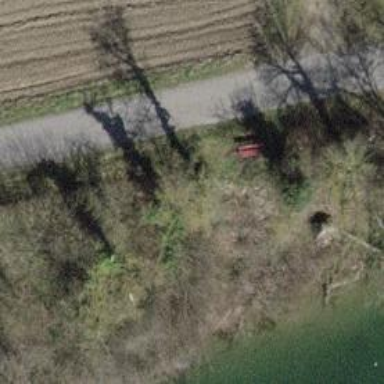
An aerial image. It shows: Red bench.